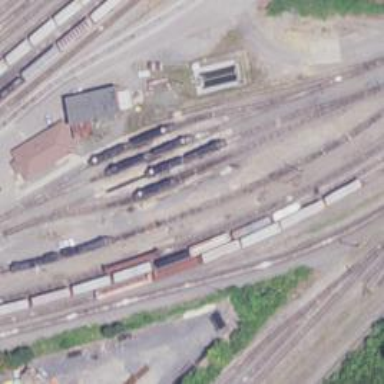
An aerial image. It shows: Railway yard in service.